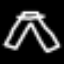
Label: pants